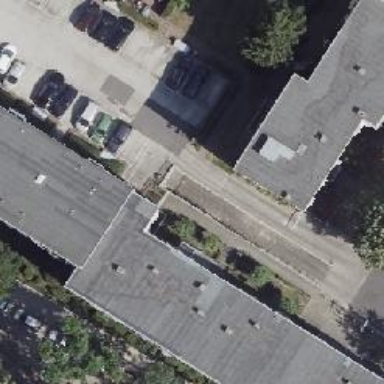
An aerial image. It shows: Parking entrance.